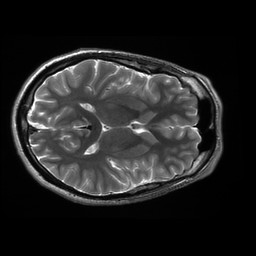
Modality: T2w
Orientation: axial
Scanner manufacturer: ge
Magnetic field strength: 3 T
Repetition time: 6.255 s
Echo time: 0.1014 s